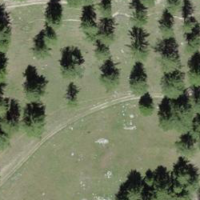
EUNIS habitat code: 45
Species observed at this site:
Phoenicurus ochruros